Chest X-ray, AP view. Patient: 55 years old, sex M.
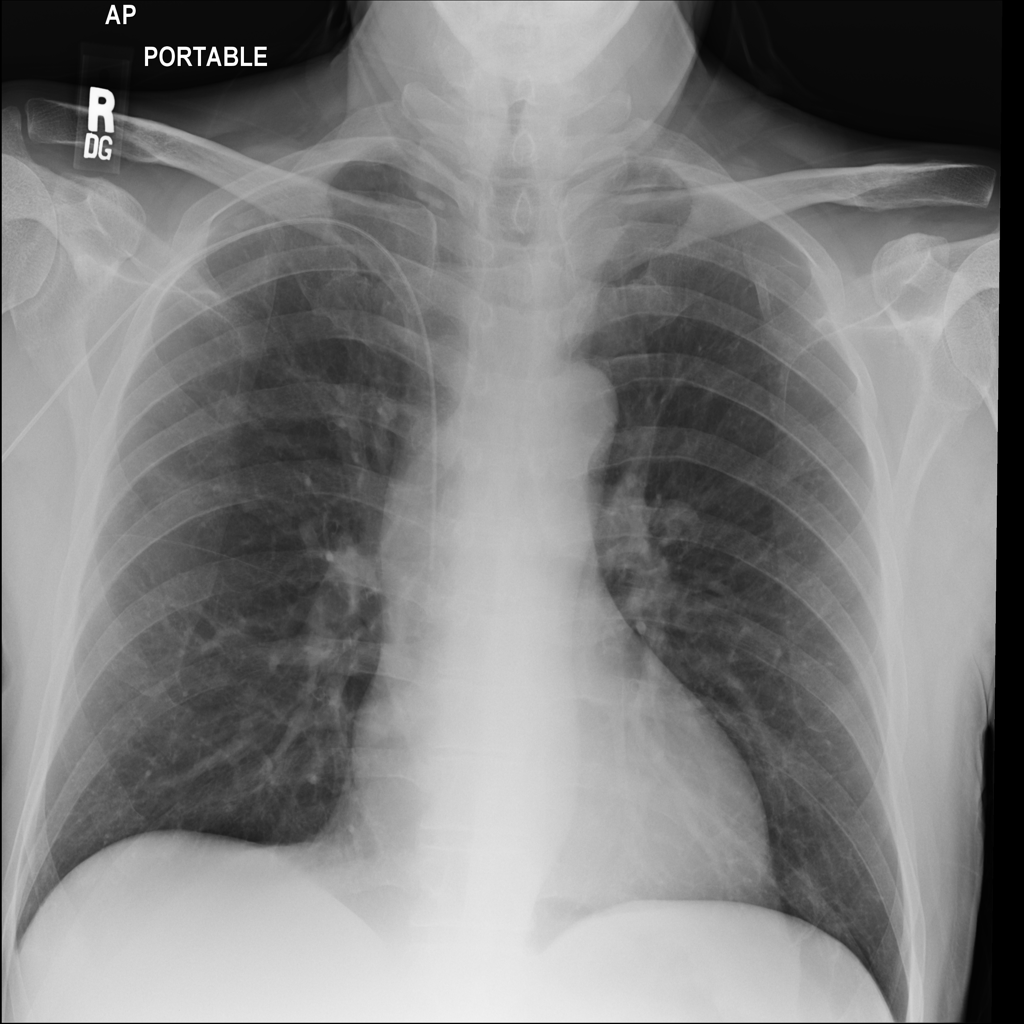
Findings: No Finding